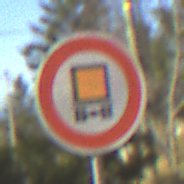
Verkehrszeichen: VerbotKennzeichnungspflichtigeKraftfahrzeugeGefaehrlicheGueter
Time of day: MorningAfternoon
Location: Outdoor (Nature)
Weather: Clear
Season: Winter
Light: Natural